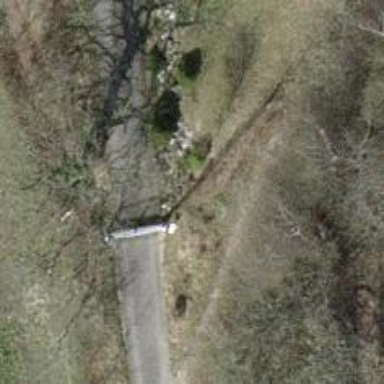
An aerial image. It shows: Gate.